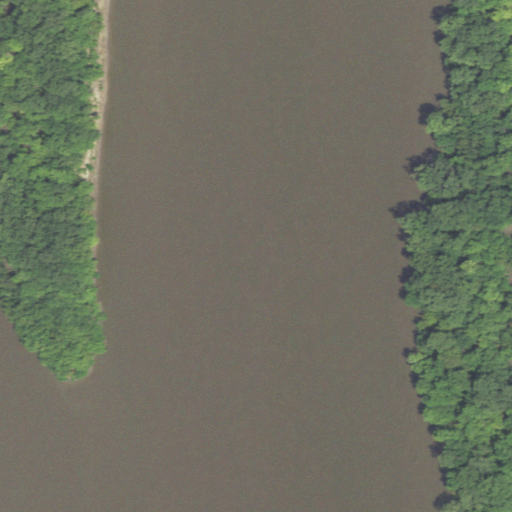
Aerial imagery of island in Illinois named Spar Island containing open water, woody wetlands, and herbaceous wetlands